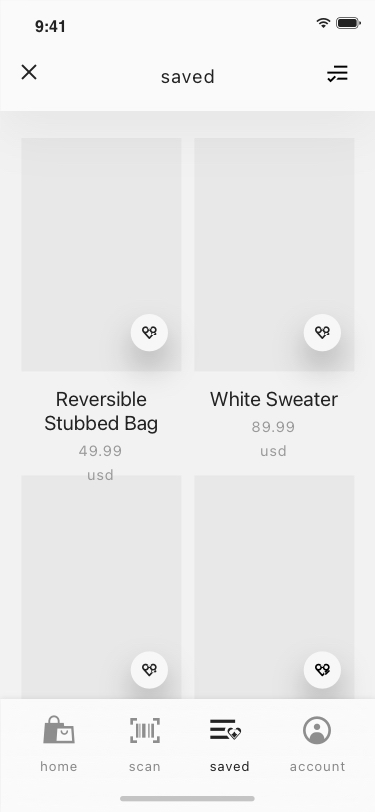
Text in this UI design:
119.99 usd
Colorful Knit Sweatshirt
39.99 usd
Violet Skirt
89.99 usd
White Sweater
49.99 usd
Reversible Stubbed Bag
account
saved
scan
home
saved
9:41